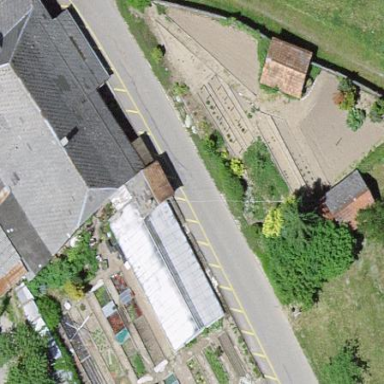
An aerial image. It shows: Greenhouse.